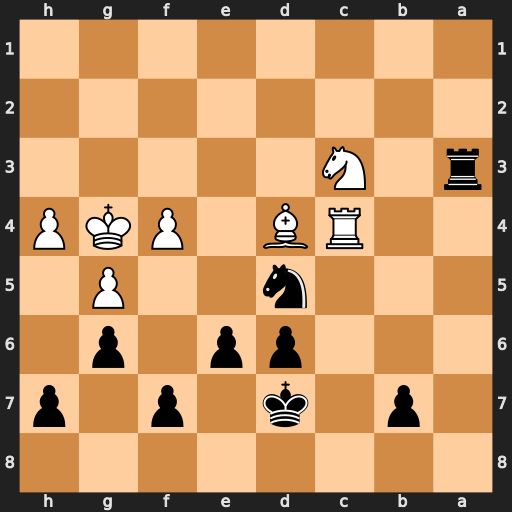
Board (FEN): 8/1p1k1p1p/3pp1p1/3n2P1/2RB1PKP/r1N5/8/8
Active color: b
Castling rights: -
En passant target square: -
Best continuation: b5 Nxd5 bxc4